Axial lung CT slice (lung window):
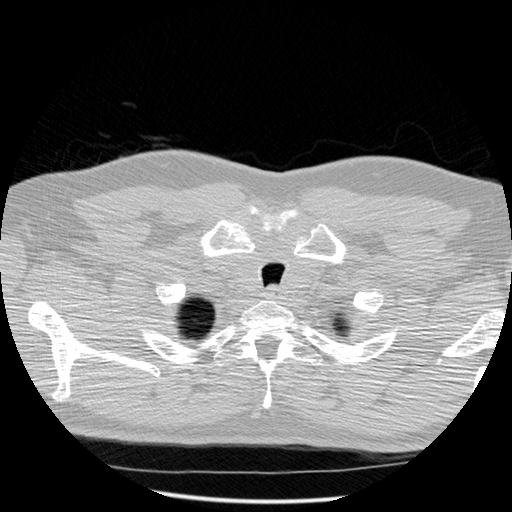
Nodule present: no